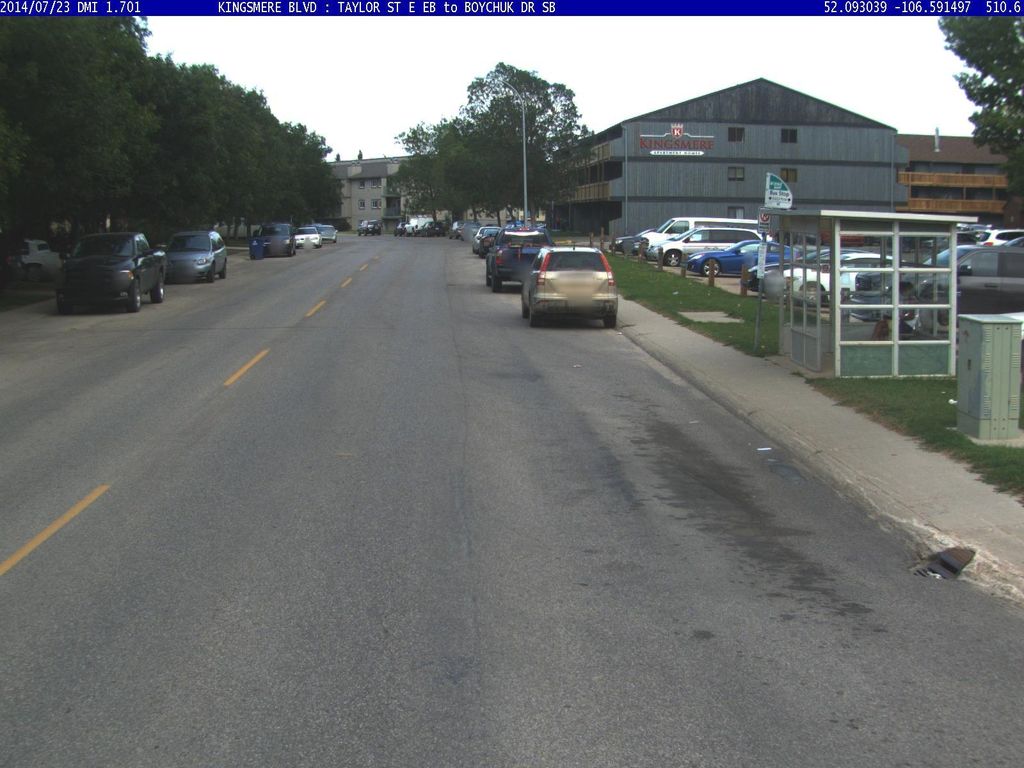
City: saskatoon